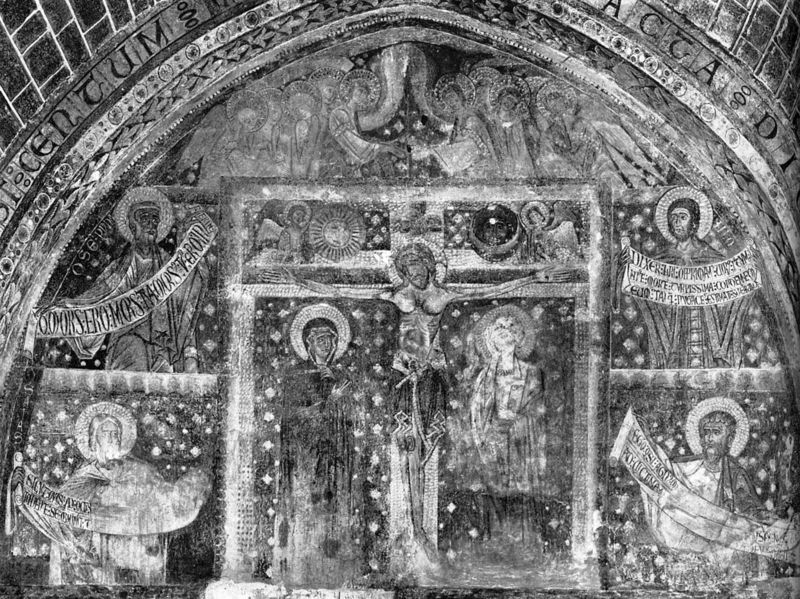
Titel: Notre Dame in Le Puy
Standort: Puy de Dome, Kathedrale Notre Dame (EU - F - Auvergne)
Schlagwörter: gott, himmel, weiß, menschen, nacht, schwarz, alt, band, johannes, kirche, sonne, decke, engel, schrift, bogen, banner, foto, fugen, mond, kreuz, mondsichel, sterne, schwarzweiß, beschriftung, angel, mosaik, altar, heiligenschein, jesus, kreuzigung, christlich, kruzifix, heilige, jünger, goethe, maria, wandbild, gekreuzigt, fresco, ikone, spruchband, schriftband, apostel, beschädigt, spruchbänder, frühchristlich, glorien, sehr alt, nt, weiss ich nicht, at, schrift bild, wort bild, arlade